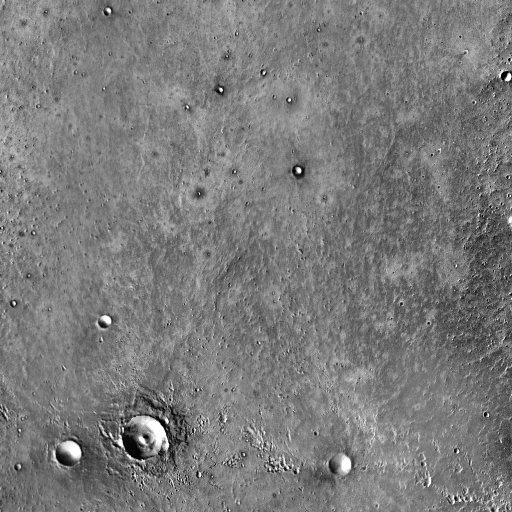
Crater classes present: Background, Other, Layered, Secondary